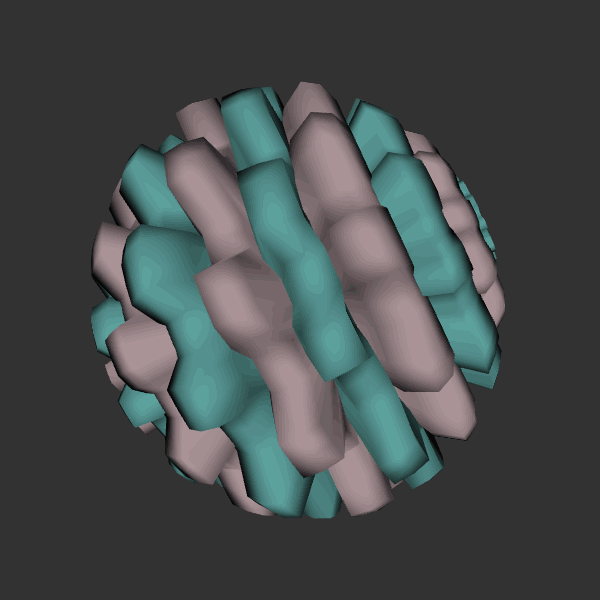
Background: dark